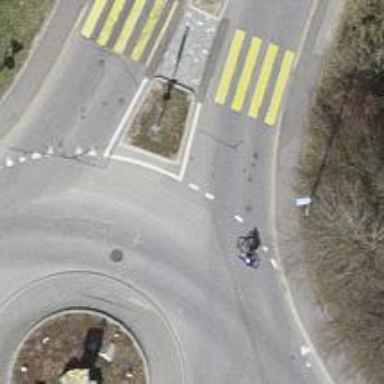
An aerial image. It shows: Secondary road with asphalt surface leading to roundabout.